Question: Using this to make a radio group required:
'''
<form>
<input type='radio' name='fruit' value='apple' title='Apple' required />
<input type='radio' name='fruit' value='banana' title='Banana' />
<input type='radio' name='fruit' value='orange' title='Orange' />
<input type='submit' />
</form>
'''
<URL>
Submit, and Chrome says "Please select one of these options. Apple" and only the "apple" value radio is highlighted as needing input.

That kind of makes sense. But, if I change the 'input' to be 'required', I still receive the same highlighting and message that includes "Apple".
My questions: for all 'input' covered by the 'required', is there a syntax to (a) show all titles in the tool tip and (b) highlight all radio in the group?
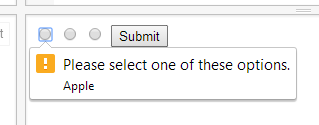
Answer: Edit: this bug has been fixed in Chrome.
---
<URL>
First of all, see "<URL>" for a demonstration of what the 'required' attribute means for a set of checkboxes and radio buttons.
The page quotes the <URL>. This is as you expected:
> For radio buttons, the 'required' attribute shall only be satisfied when exactly one of the radio buttons in that radio group is checked.
That does not, however, address Chrome's behavior regarding the tooltip.
Your stated best-case scenario would be to highlight the radio buttons and provide a tooltip which lists all the possible selected values. For reference, <URL> is a comparison between Chrome's behavior, and Firefox's behavior.
Note that, in the test case I linked to above, the messages for the radio groups are a little more generic. In that example, the tooltips simply said "Please select one of the options." without specifying any values specifically. The difference here is that you've used the 'title' attribute, and the use case example did not. You can get a more generic message by removing the title attribute.
That really isn't the best way to deal with this. After all, you're not mis-using the attribute, and you shouldn't need to remove it. I've opened a <URL> to track this undesirable behavior. In the meantime, you can change the text of the validation message using Chrome's JavaScript validation API, to try to force a more helpful message.
JavaScript provides a function called 'setCustomValidity()' which allows you to define exactly what the tooltip says. I've whipped up a few lines of jQuery which would modify the message to be a little bit more helpful.
'''
$('input[name="fruit"]')[0].setCustomValidity("Please select one of the fruits.");
$('form').reportValidity();
'''
Here is a <URL> showing the tweaked error message.
'''
/* remove default validation */
$('form').attr('novalidate', true);
/* catch the submit event, perform our own validation */
$('form').submit(function(e) {
e.preventDefault();
/* if none of the fruits are selected */
if(!$('input[name="fruit"]:checked').val()) {
/* set and display our custom message */
$('input[name="fruit"]')[0].setCustomValidity("Please select one of the fruits.");
this.reportValidity();
return;
}
/* otherwise, all is good: submit the form. */
this.submit();
});
'''
'''
<script src="https://ajax.googleapis.com/ajax/libs/jquery/2.1.1/jquery.min.js"></script>
<form>
<label>
<input type='radio' name='fruit' value='apple' required >
Apple
</label>
<label>
<input type='radio' name='fruit' value='banana' required >
Banana
</label>
<label>
<input type='radio' name='fruit' value='orange' required >
Orange
</label>
<input type='submit'>
</form>
'''